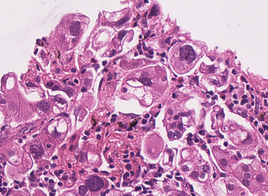
Tumor epithelial tissue: yes
Tumor-associated stroma tissue: yes
Normal tissue: no